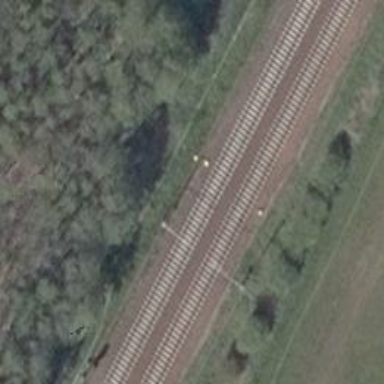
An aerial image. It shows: Railway milestone with catenary mast.